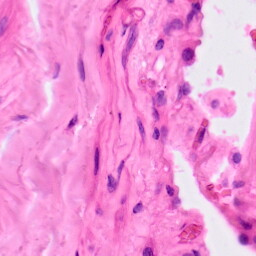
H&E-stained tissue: Lung